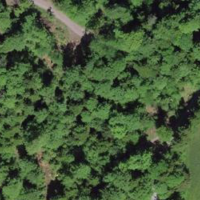
EUNIS habitat code: 41
Species observed at this site:
Allium ursinum
Fraxinus excelsior